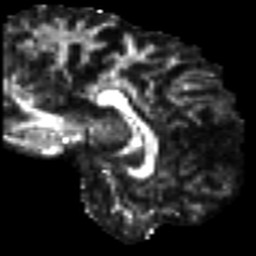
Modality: FA
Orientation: sagittal
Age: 25
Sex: male
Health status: healthy
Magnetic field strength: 3 T
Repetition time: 8.4 s
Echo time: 0.0926 s